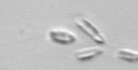
Label: Dinobryon